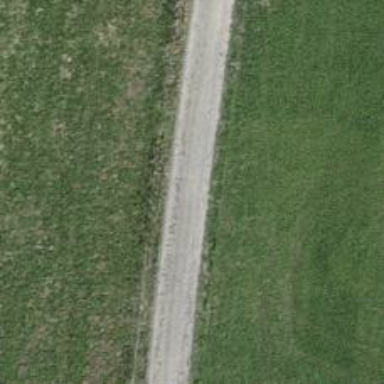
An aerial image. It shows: Gravel track with grade 2 quality.